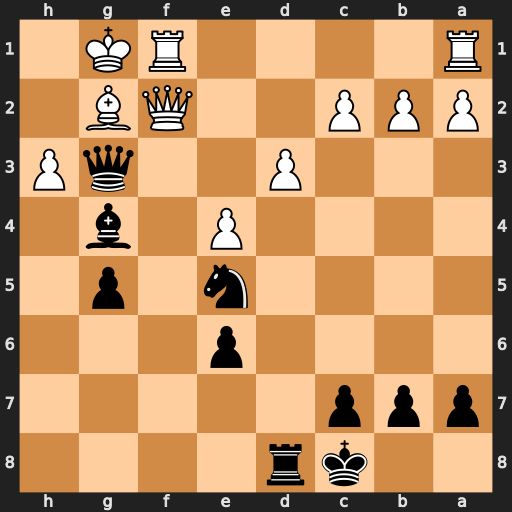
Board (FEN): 2kr4/ppp5/4p3/4n1p1/4P1b1/3P2qP/PPP2QB1/R4RK1
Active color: b
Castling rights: -
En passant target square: -
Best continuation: Nf3+ Qxf3 Bxf3